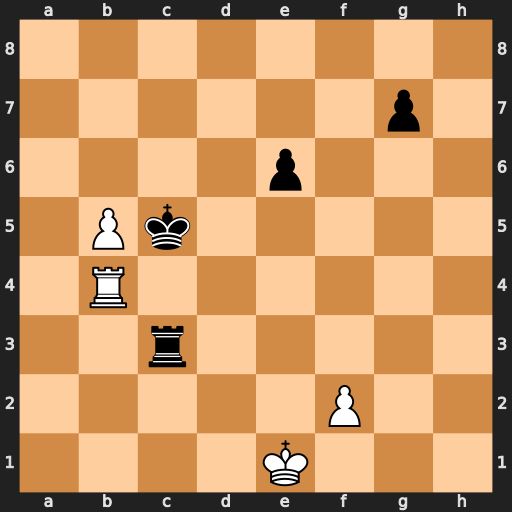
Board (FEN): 8/6p1/4p3/1Pk5/1R6/2r5/5P2/4K3
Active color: w
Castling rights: -
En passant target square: -
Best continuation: b6 Kxb4 b7 Rc5 b8=Q+